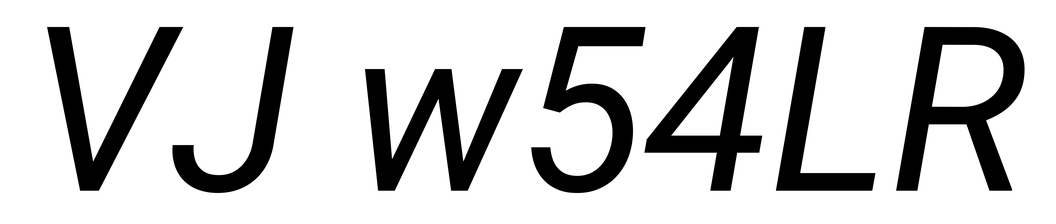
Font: Roboto-Italic_Italic